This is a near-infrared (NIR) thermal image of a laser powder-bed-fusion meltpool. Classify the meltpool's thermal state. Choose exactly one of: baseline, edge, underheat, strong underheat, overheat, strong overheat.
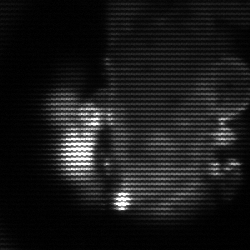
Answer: strong underheat